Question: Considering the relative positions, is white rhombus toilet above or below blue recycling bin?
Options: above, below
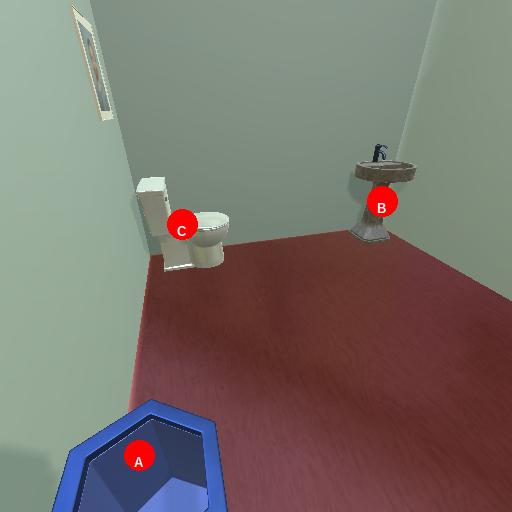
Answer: above